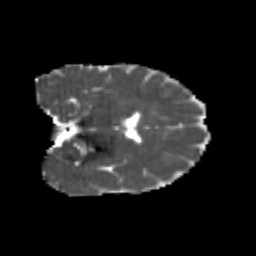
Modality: MD
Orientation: coronal
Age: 23
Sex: female
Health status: healthy
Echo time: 0.074 s